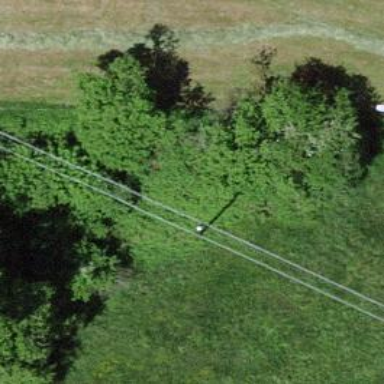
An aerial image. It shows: Utility pole as the man-made structure.